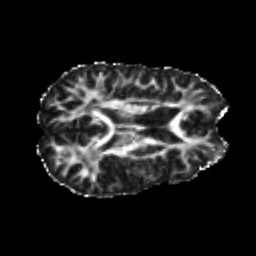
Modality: FA
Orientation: axial
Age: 24
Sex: male
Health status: healthy
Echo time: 0.074 s